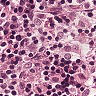
Metastatic tissue present: no